Brain MRI, t1w sequence, axial 2D slice.
Patient: age 42, sex F, weight 78 kg, height 1.78 m
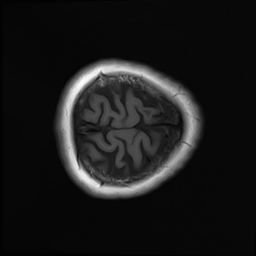